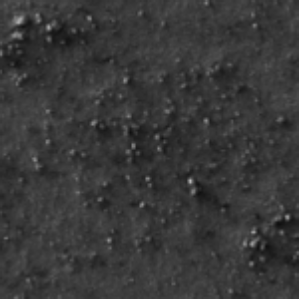
Label: frost